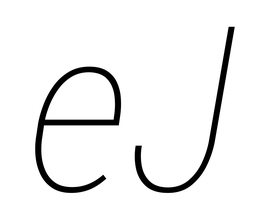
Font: Roboto-Italic_Condensed_Thin_Italic